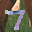
Label: 7